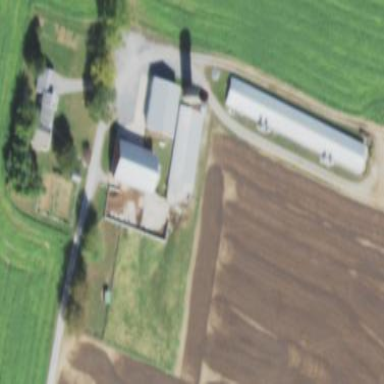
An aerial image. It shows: Farmyard area.